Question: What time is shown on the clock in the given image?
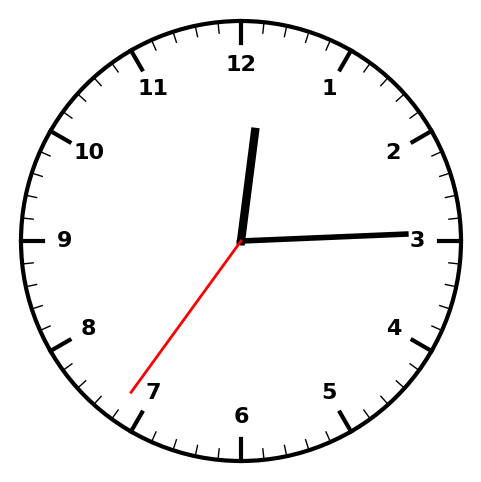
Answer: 12:14:36